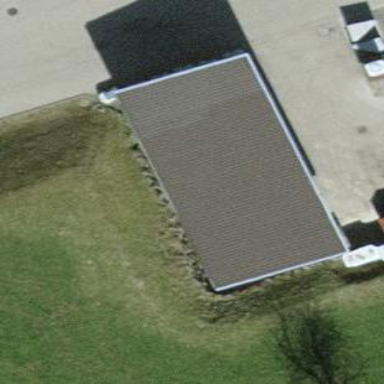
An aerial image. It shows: Shed building.